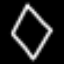
Label: diamond